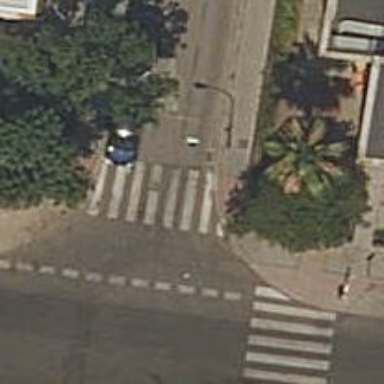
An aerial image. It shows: Zebra crossing on the road.